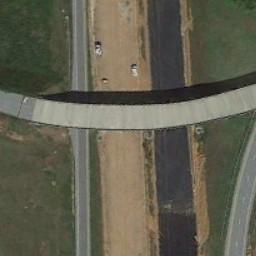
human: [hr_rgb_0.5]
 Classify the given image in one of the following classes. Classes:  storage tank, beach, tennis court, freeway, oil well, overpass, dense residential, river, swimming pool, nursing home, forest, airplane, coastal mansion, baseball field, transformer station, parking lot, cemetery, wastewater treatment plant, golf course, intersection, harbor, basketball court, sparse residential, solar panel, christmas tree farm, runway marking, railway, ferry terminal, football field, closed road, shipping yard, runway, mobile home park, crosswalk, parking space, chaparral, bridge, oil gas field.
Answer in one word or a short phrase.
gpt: overpass